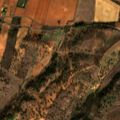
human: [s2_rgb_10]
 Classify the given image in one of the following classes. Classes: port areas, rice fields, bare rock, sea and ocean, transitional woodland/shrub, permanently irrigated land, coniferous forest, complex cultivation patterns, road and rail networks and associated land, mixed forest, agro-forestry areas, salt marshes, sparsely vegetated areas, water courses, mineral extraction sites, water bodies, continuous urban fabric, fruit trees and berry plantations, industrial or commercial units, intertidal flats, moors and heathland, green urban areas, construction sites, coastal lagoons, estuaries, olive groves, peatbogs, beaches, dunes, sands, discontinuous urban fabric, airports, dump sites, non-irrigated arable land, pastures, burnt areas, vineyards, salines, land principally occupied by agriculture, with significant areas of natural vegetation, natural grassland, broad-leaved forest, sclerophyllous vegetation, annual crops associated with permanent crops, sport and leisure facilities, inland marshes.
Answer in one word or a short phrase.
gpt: permanently irrigated land, complex cultivation patterns, agro-forestry areas